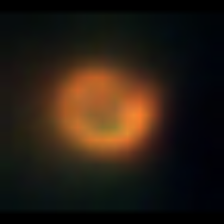
Taxon: NanoPlankton
Group: Other